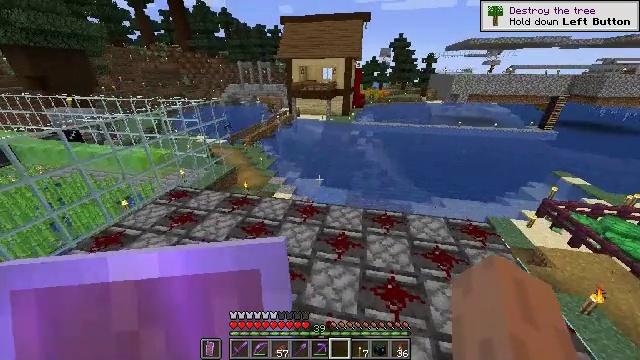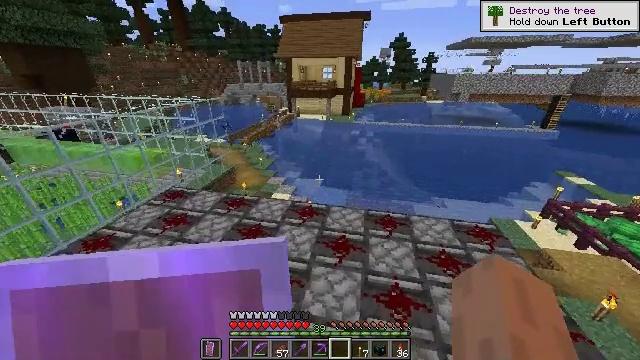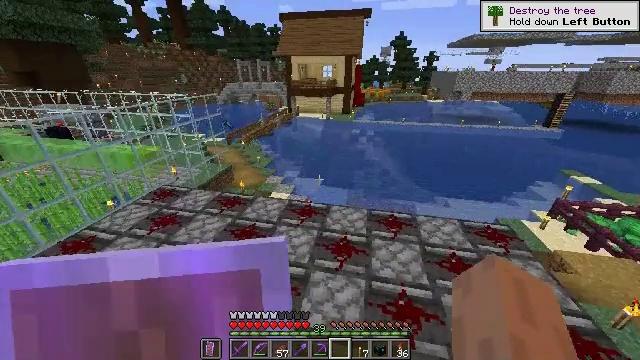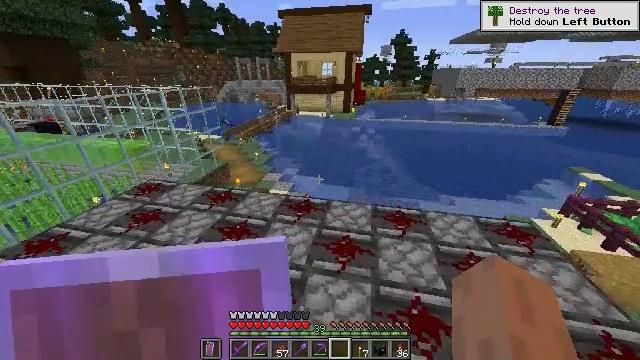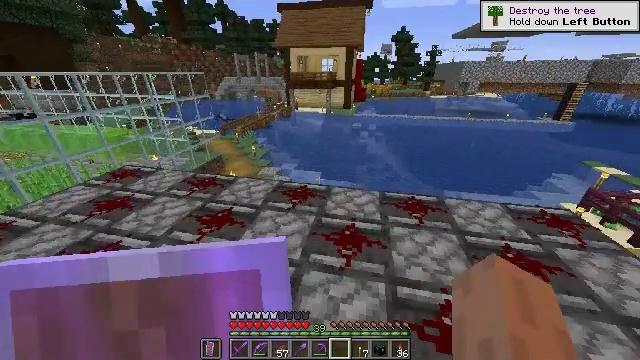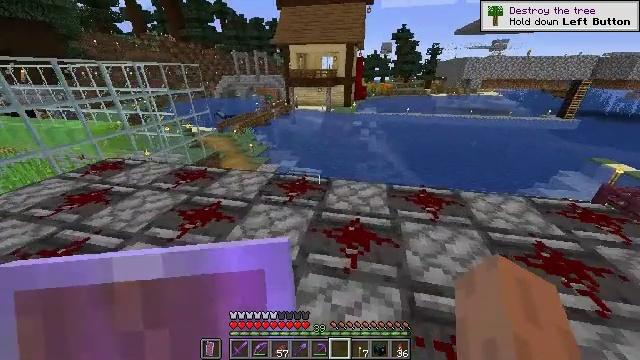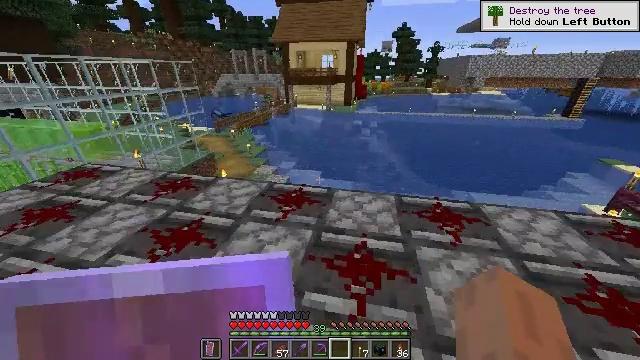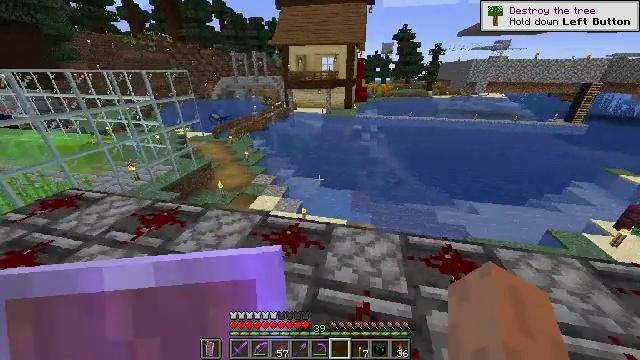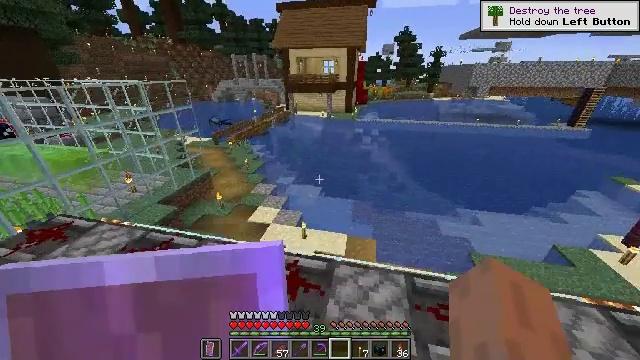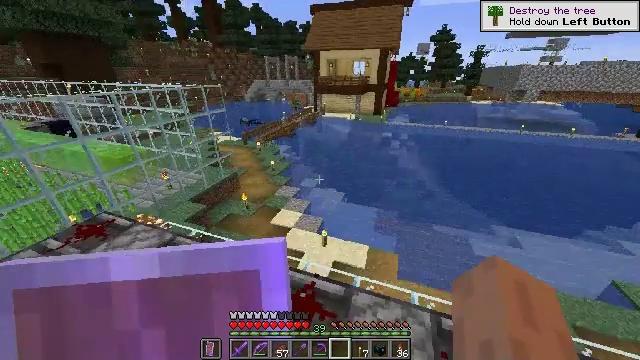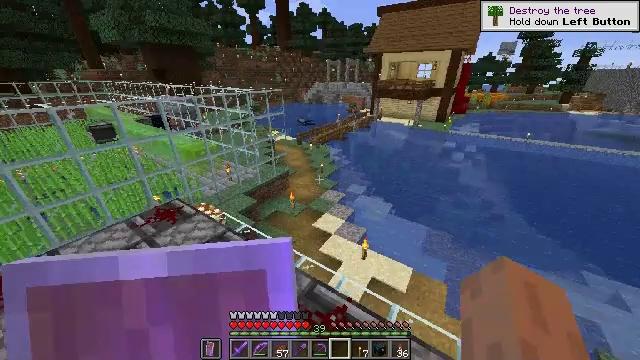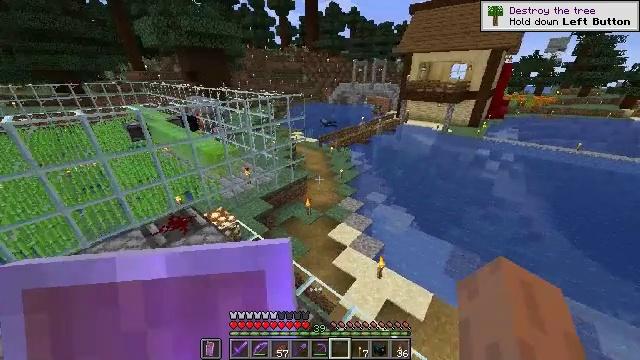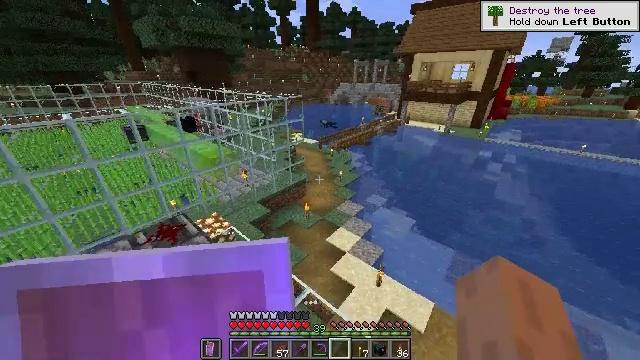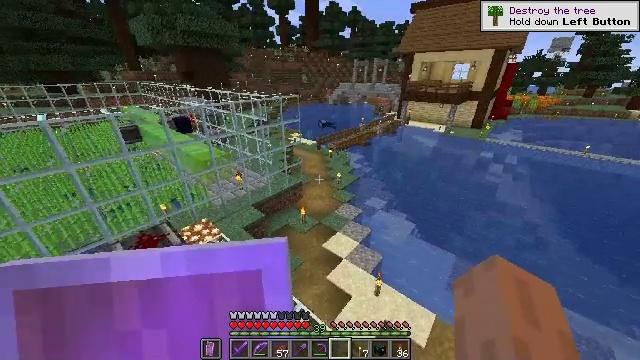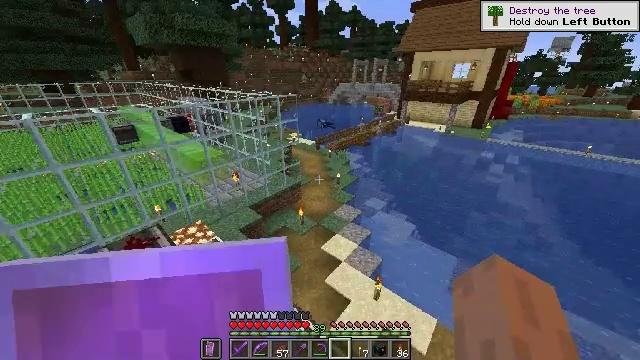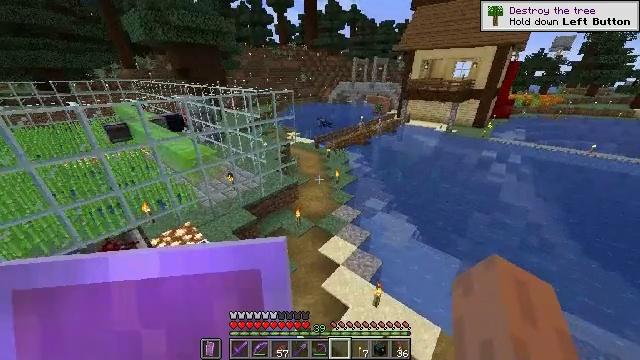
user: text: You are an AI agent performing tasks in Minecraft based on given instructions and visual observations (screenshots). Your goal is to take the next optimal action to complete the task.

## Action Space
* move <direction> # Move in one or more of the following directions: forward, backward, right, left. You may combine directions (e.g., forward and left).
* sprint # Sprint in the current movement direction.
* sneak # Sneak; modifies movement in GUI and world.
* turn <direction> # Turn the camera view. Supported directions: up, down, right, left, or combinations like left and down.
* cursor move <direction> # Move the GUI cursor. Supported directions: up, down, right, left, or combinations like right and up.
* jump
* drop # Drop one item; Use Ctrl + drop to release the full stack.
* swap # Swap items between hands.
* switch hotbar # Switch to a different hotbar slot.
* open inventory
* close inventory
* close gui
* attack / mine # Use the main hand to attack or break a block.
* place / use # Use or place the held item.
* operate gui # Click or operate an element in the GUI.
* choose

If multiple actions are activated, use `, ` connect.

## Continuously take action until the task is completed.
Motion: motion action
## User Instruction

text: Craft glass in the furnace from sand.
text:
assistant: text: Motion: move forward, sprint
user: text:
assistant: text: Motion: move forward, sprint
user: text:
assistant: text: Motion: move forward, sprint
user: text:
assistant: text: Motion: move forward, sprint
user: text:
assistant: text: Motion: move forward, sprint
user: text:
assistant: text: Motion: move forward, sprint
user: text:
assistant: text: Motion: move forward, sprint, jump
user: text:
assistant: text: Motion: move forward, sprint, jump
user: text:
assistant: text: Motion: move forward, sprint, turn left, jump
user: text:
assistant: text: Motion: move forward, sprint, turn left, jump
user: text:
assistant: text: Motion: move forward, sprint, turn left, jump
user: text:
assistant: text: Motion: move forward, sprint
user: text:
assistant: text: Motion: move forward, sprint
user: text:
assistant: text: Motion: move forward, sprint
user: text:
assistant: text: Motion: move forward, sprint
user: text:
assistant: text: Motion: move forward, sprint
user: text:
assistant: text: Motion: move forward, sprint, turn left
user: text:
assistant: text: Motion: move forward, sprint, turn left, jump
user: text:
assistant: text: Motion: move forward, sprint, turn left and up, jump
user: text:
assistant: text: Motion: move forward, sprint, turn left and up, jump
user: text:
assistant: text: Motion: move forward, sprint, turn up, jump
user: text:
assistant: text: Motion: move forward, sprint, jump
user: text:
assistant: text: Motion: move forward, sprint, jump
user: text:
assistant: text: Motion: move forward, sprint, jump
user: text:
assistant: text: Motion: move forward, sprint, jump
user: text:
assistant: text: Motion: move forward, sprint, turn right and up, jump
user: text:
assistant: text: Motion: move forward, sprint, turn right, jump
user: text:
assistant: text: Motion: move forward, sprint, turn right, jump
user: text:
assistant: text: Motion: move forward, sprint, turn right, jump
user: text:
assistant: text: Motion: move forward, sprint, jump